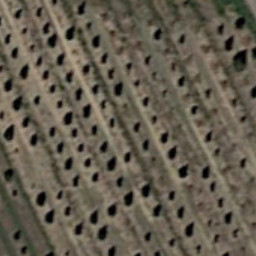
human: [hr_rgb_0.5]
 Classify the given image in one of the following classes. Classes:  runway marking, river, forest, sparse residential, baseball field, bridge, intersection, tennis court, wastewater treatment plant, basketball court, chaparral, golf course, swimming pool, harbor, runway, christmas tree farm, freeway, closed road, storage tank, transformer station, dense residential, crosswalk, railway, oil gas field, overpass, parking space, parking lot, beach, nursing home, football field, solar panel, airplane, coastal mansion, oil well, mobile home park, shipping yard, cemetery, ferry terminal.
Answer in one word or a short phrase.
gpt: christmas tree farm